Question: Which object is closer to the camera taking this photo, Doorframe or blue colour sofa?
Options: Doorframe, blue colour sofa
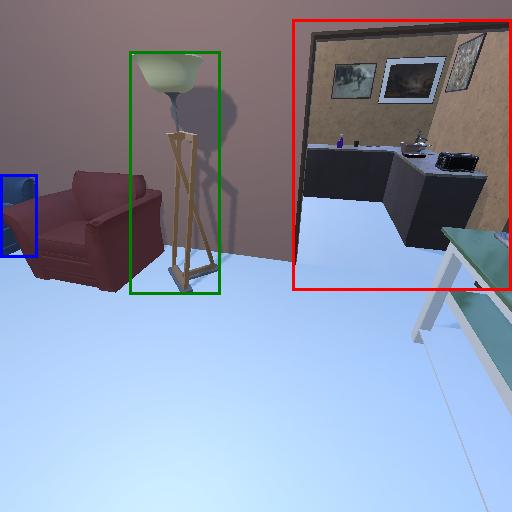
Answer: Doorframe